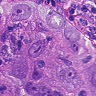
Metastatic tissue present: yes